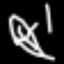
Label: leaf